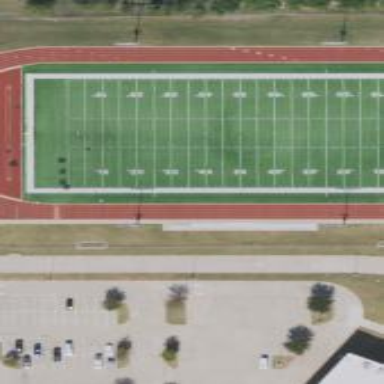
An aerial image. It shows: Grass pitch designated for American football in leisure land area.